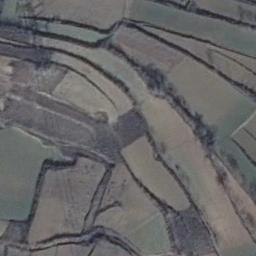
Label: terrace